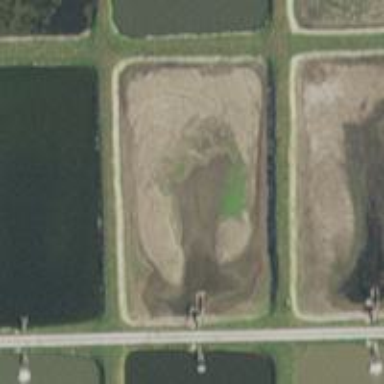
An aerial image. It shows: Aquaculture area with water.